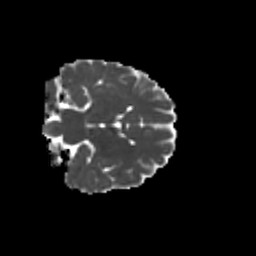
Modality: MD
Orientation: coronal
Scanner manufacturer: siemens
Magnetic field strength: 3 T
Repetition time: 9.2 s
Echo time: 0.084 s